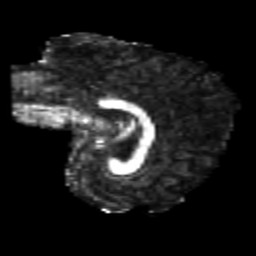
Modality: FA
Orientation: sagittal
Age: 20
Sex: female
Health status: healthy
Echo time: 0.074 s